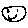
Label: smiley face